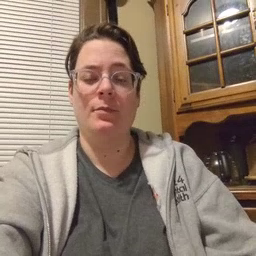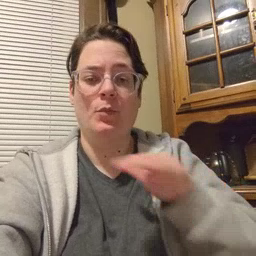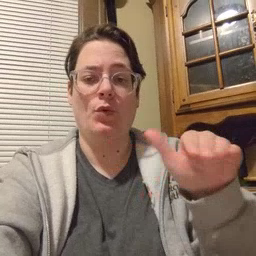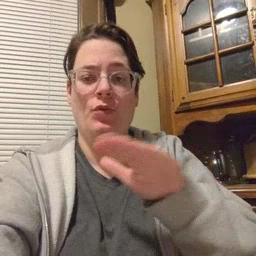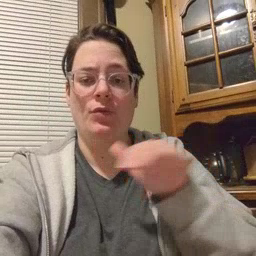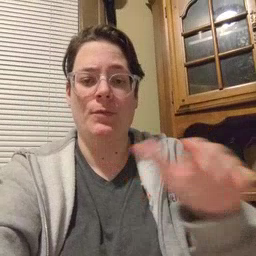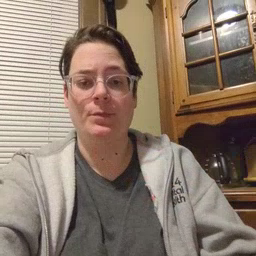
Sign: pool